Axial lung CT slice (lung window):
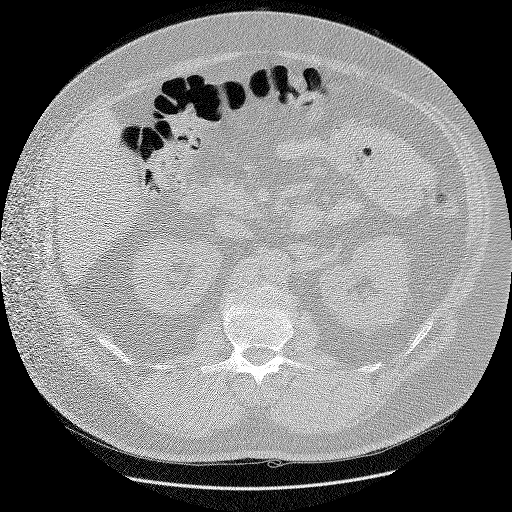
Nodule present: no